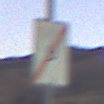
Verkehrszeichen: EndeUmleitung
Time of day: Dusk
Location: Outdoor (Nature)
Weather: Clear
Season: NotSpecified
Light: Natural